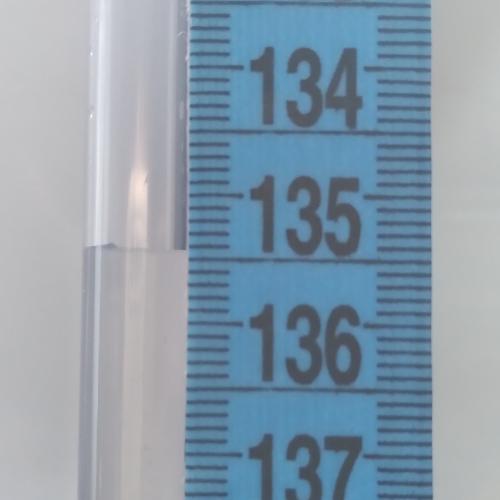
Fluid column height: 135.4 cm